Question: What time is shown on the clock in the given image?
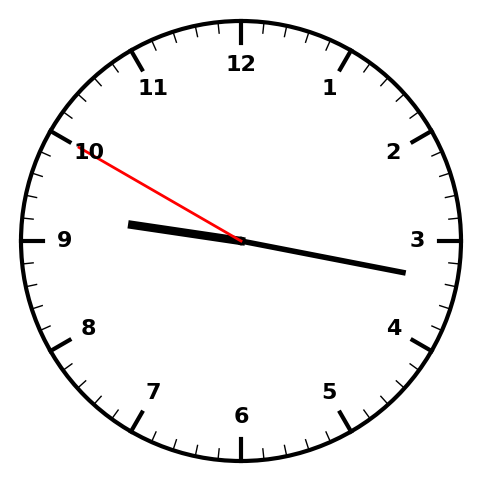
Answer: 09:16:50